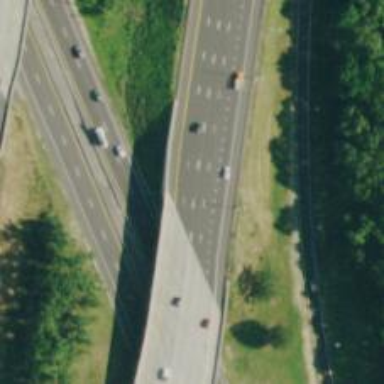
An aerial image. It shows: Urban freeway expressway bridge crossing over the motorway.